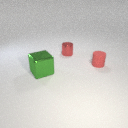
small red metal cylinder behind small red rubber cylinder